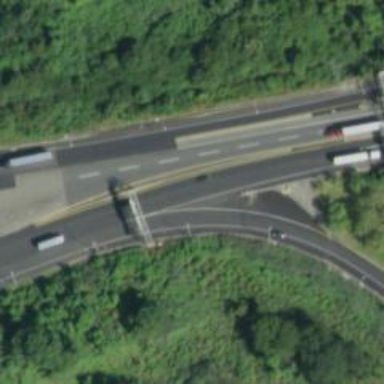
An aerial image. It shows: Motorway link.